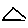
Label: triangle